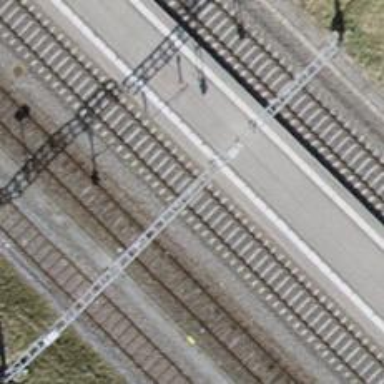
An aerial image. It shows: Solitary milestone along the railway.